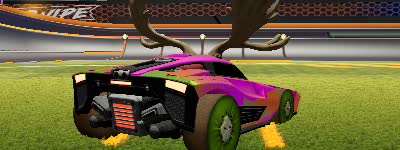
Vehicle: breakout